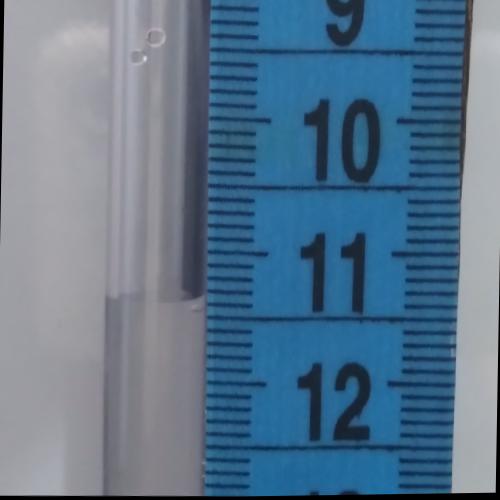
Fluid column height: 11.4 cm